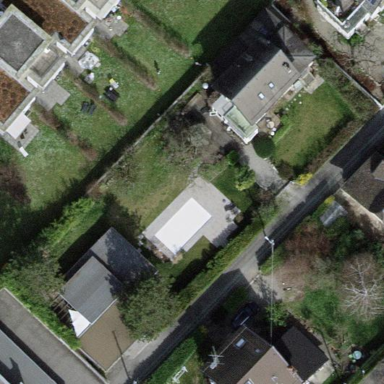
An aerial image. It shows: Garden surrounded by fence.